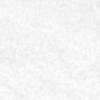
Label: no_change